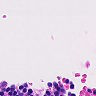
Metastatic tissue present: no